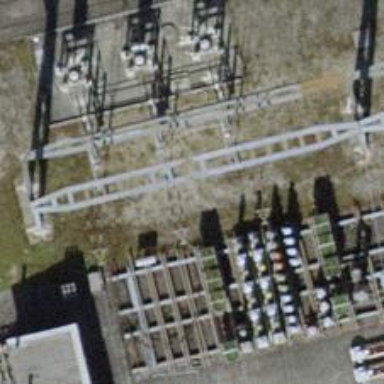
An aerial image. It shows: Three power lines with cables.